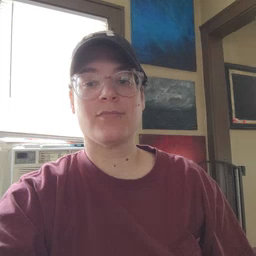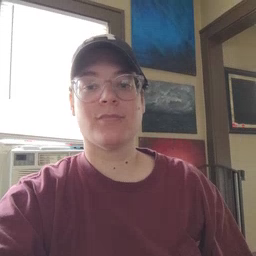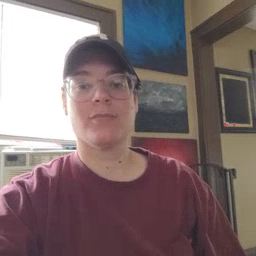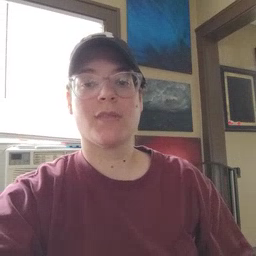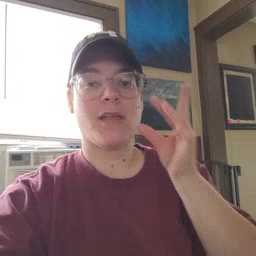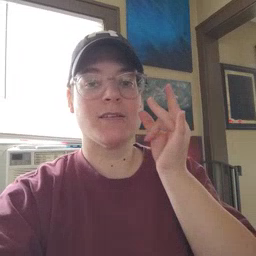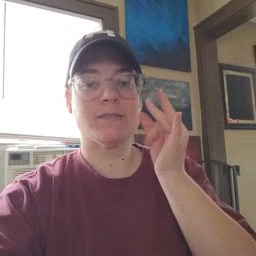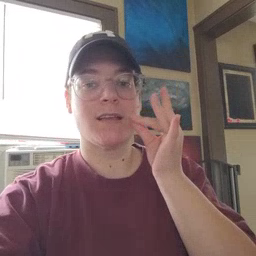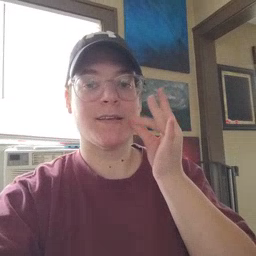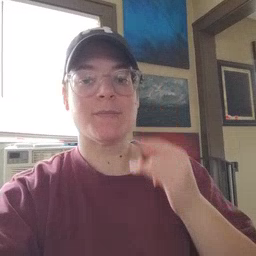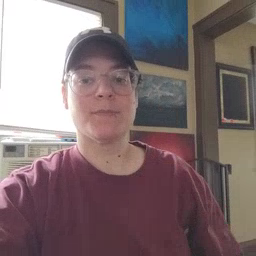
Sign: snack